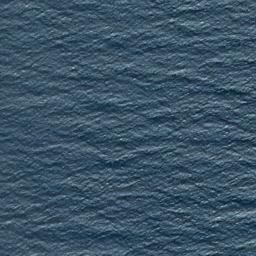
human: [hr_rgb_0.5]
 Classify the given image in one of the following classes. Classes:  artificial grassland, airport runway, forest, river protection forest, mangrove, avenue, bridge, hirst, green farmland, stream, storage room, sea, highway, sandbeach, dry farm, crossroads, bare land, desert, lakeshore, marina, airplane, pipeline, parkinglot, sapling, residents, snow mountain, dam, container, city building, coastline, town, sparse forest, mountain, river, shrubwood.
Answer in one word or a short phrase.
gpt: sea